Field crop: tomato
Growth stage: 1
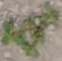
Species: portulaca